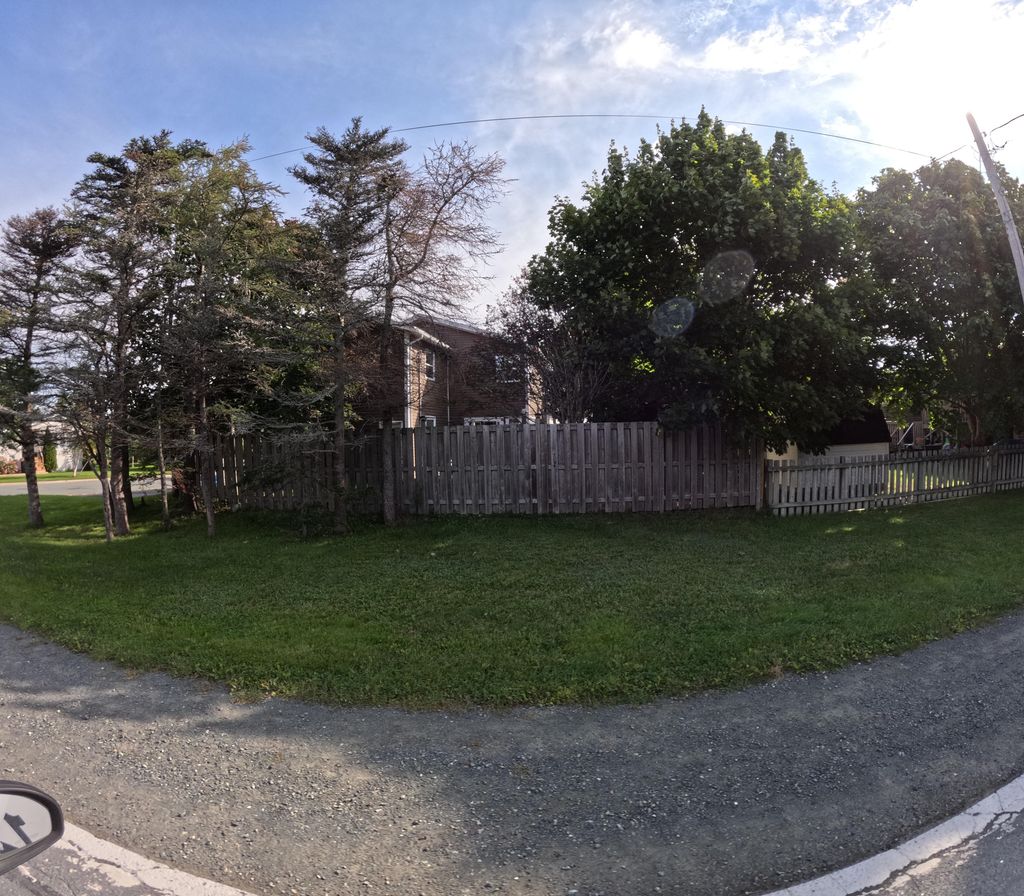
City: st_johns